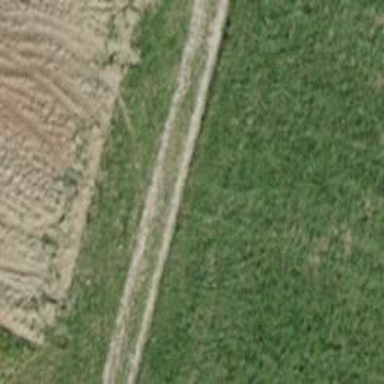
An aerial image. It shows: Track with grade 3 surface.